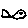
Label: fish